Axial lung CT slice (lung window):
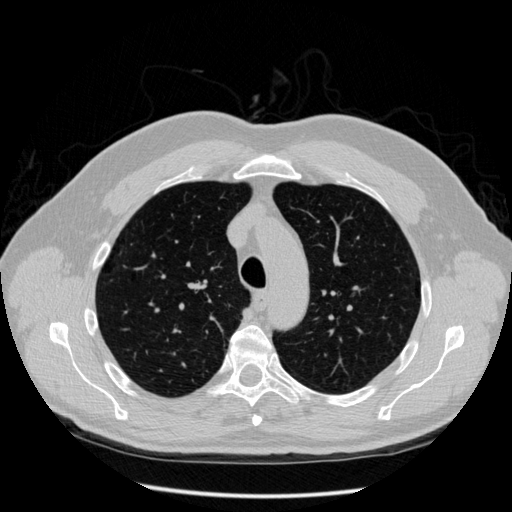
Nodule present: no